Field crop: maize
Growth stage: 1
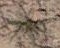
Species: salsola